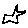
Label: star